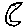
Label: moon